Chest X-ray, PA view. Patient: 35 years old, sex F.
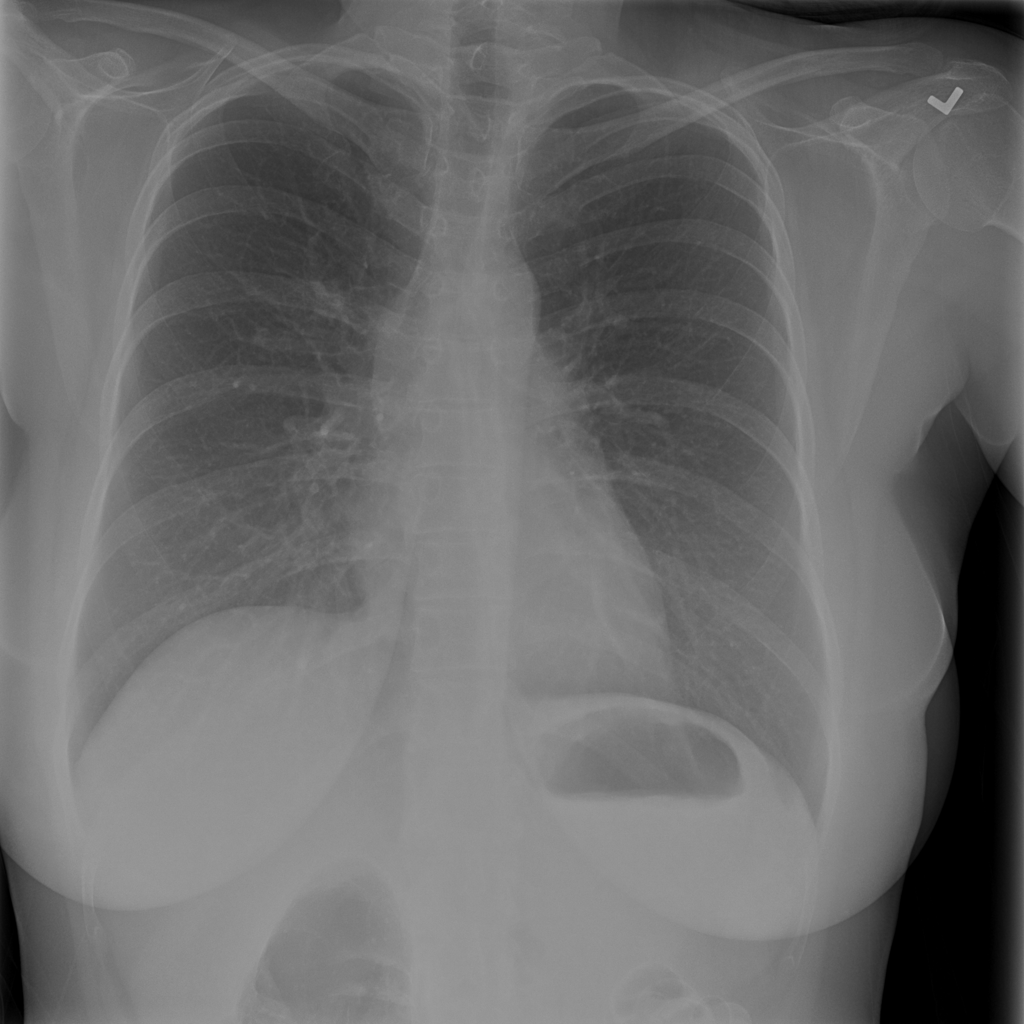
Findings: No Finding